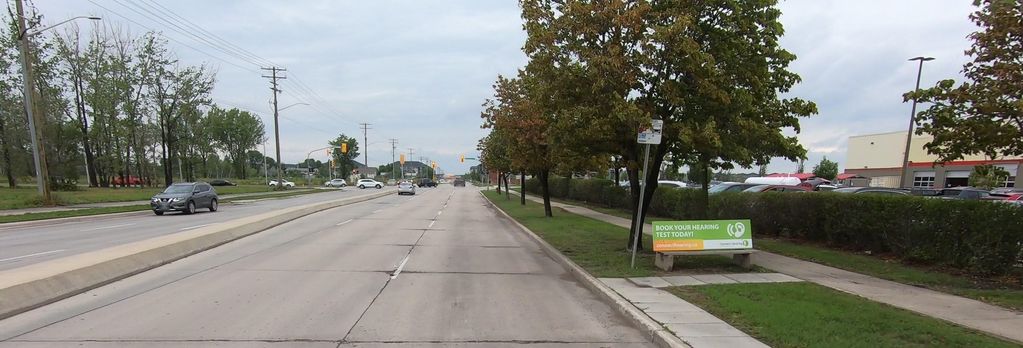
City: winnipeg